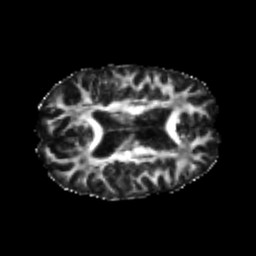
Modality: FA
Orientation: axial
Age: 22
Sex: male
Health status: healthy
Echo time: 0.074 s